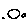
Label: circle